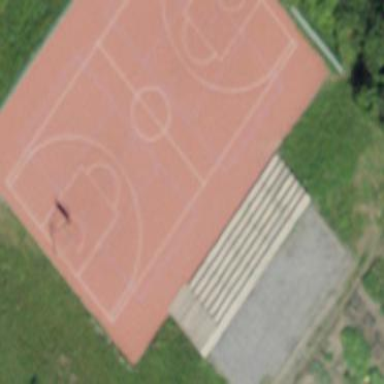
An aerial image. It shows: Basketball court in the leisure land pitch.